Question: I am making a GUI to plot spectra using Matlab. I have included a button to save an image of the plot using this simple code:
'''
fig=figure;
h=handles.axes2;
copyobj(h,fig);
'''
But when the new figure opens up it only shows part of the plot

I can resize the new figure manually but I'd rather the plot was automatically put in the centre when opened up. Does anyone know of a way to do this?
Thanks in advance
Vera
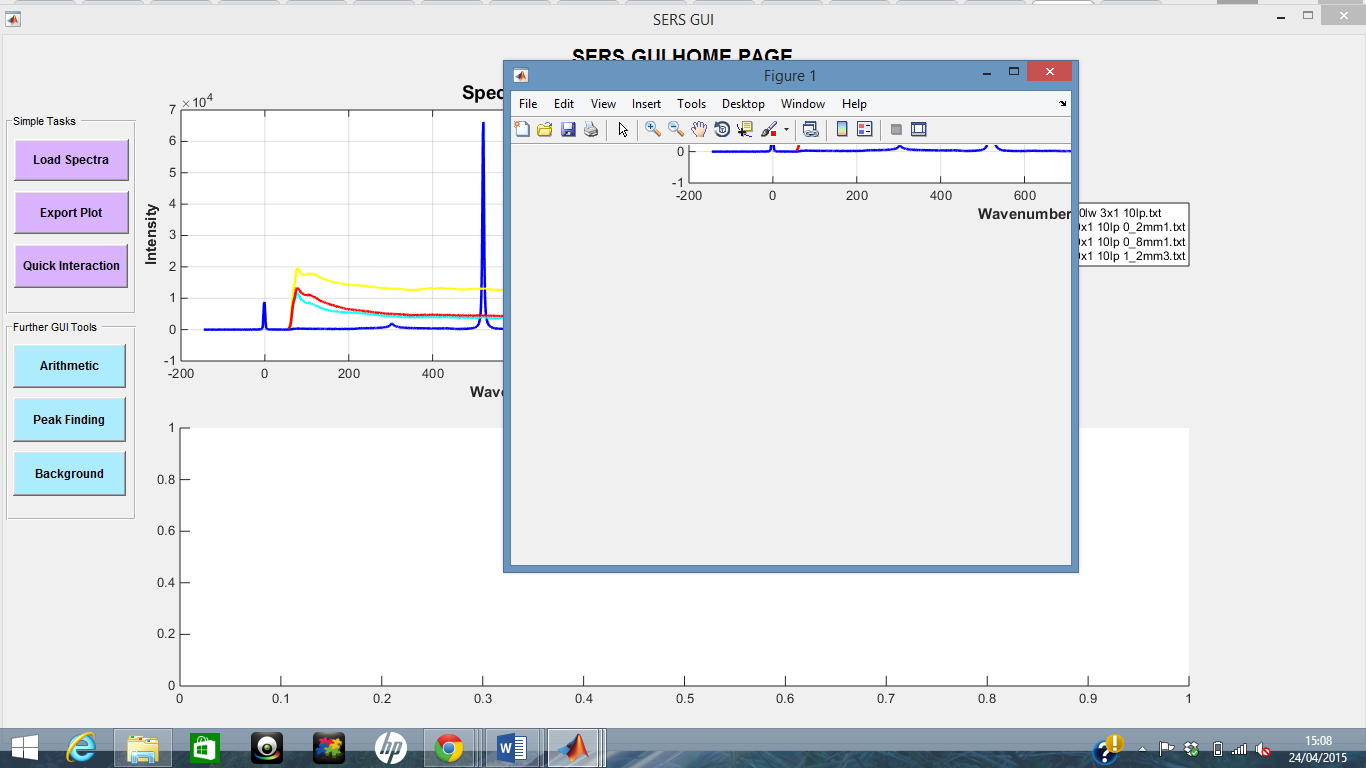
Answer: try
'''
set(fig, 'Position', [100, 100, 1049, 895]);
'''
where the values are defined as
[left bottom width height]